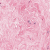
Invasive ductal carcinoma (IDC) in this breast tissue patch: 0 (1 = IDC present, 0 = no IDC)